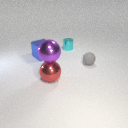
large red metal sphere below large purple metal sphere